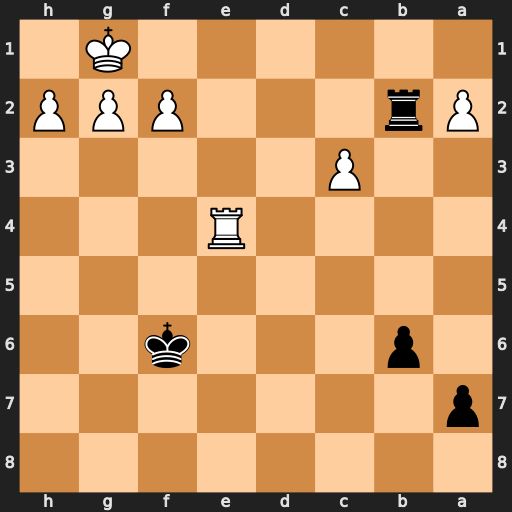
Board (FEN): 8/p7/1p3k2/8/4R3/2P5/Pr3PPP/6K1
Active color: b
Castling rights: -
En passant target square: -
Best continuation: Rb1+ Re1 Rxe1#